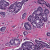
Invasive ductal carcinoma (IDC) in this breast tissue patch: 1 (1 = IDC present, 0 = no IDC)